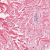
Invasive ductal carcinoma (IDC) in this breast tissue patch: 0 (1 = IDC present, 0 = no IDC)